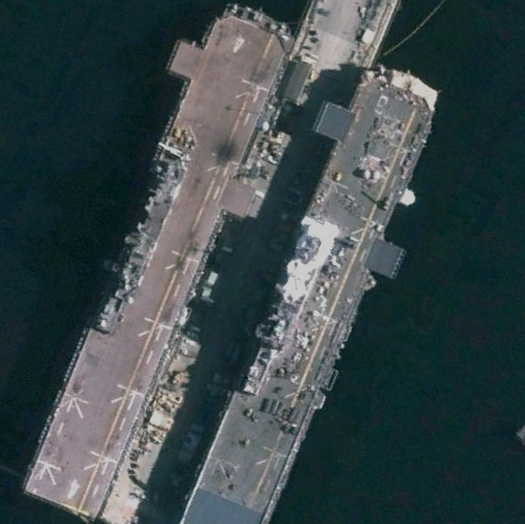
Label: assault